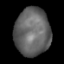
Tissue: lung
Cell type: Others
Senescence score: 0.2144
Nuclear area (px): 1652
Mean DAPI intensity: 100.996